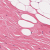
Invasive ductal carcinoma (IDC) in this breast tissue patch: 0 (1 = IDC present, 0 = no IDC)